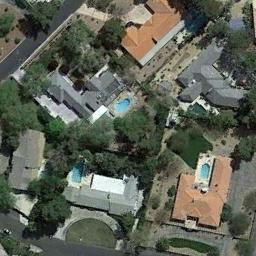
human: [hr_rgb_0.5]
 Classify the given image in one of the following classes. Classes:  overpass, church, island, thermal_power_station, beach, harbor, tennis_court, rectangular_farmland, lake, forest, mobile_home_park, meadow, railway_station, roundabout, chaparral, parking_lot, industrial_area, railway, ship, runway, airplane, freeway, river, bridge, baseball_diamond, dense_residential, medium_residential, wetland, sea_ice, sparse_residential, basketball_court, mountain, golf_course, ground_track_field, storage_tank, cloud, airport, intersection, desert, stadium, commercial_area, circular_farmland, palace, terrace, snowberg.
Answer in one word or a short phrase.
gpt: medium_residential